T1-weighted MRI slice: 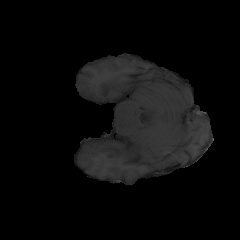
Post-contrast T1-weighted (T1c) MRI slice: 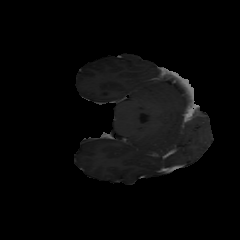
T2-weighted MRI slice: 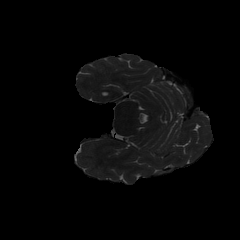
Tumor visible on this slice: no